Question: I have a query like:
'''
SELECT _threads.*, _messages.*
FROM _threads
LEFT JOIN _messages
ON _threads.thread_id = _messages.message_thread_id
WHERE _threads.thread_servicer_id = 'jG5s2b6TRs'
GROUP BY _threads.thread_customer_id
'''
Which returns something like:

How can i modify the query to be able to group by 'thread_customer_id' THEN order by 'message_time' and only pick the row with the latest 'message_time'.
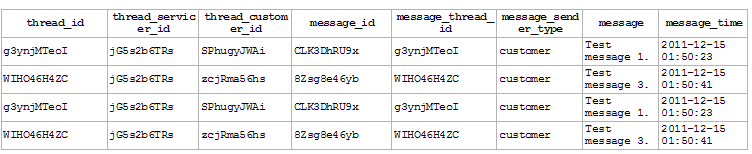
Answer: Prequery the threads/messages grouped by customer and get the max posting time per your servicer ID filter. From that, it will return a single customer/datetime. THEN, back-join it back to the messages table AGAIN, but only for the matched date/time, then to the thread that matches your servicer ID.. just in case the slim chance of exact same date/time posting of multiple messages under different servers
'''
SELECT
T2.*,
M2.*
FROM
( select T.thread_Customer_id,
MAX( M.Message_Time ) as LatestPost
from
_Threads T
JOIN _Messages M
ON T.Thread_ID = M.Message_Thread_ID
where
T.thread_servicer_id = 'jG5s2b6TRs'
GROUP BY
T.thread_customer_id ) PreMax
JOIN _Messages M2
on PreMax.LatestPost = M2.Message_Time
JOIN _Threads T2
on M2.Message_Thread_ID = T2.Thread_ID
AND T2.Thread_Customer_ID = PreMax.Thread_Customer_ID
AND T2.Thread_Servicer_ID = 'jG5s2b6TRs'
ORDER BY
M2.Message_Time DESC
'''